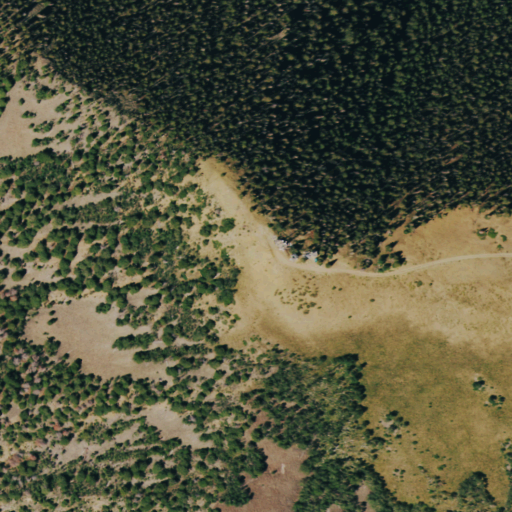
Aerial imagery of mountain in Colorado named Gray Head containing evergreen forest, grassland, and deciduous forest